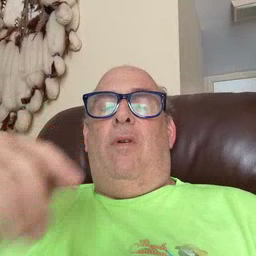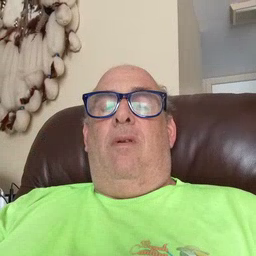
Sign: before